Field crop: maize
Growth stage: 2
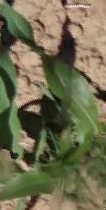
Species: maize